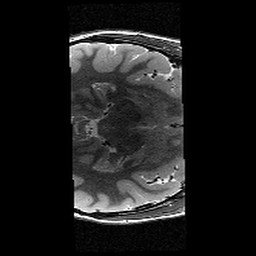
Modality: T2w
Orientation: axial
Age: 13
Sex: female
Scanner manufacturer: siemens
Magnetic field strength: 3 T
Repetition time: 9.23 s
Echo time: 0.067 s